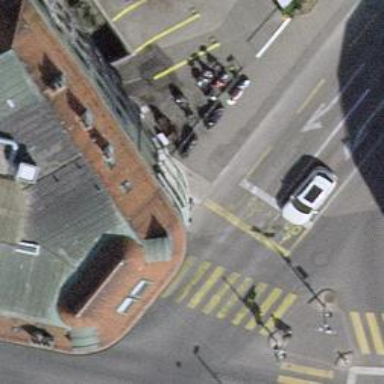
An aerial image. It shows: Road with traffic signals.